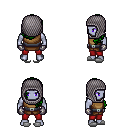
a pixel art fantasy rpg character, male body template, dark elf, purple skin, leather chest armor, red pants, green left-swept hairstyle, chain hood, metal gloves, white slippers, four views (front, back, left, right), 2x2 character sprite sheet, small pixel art, hard edges, no anti-aliasing